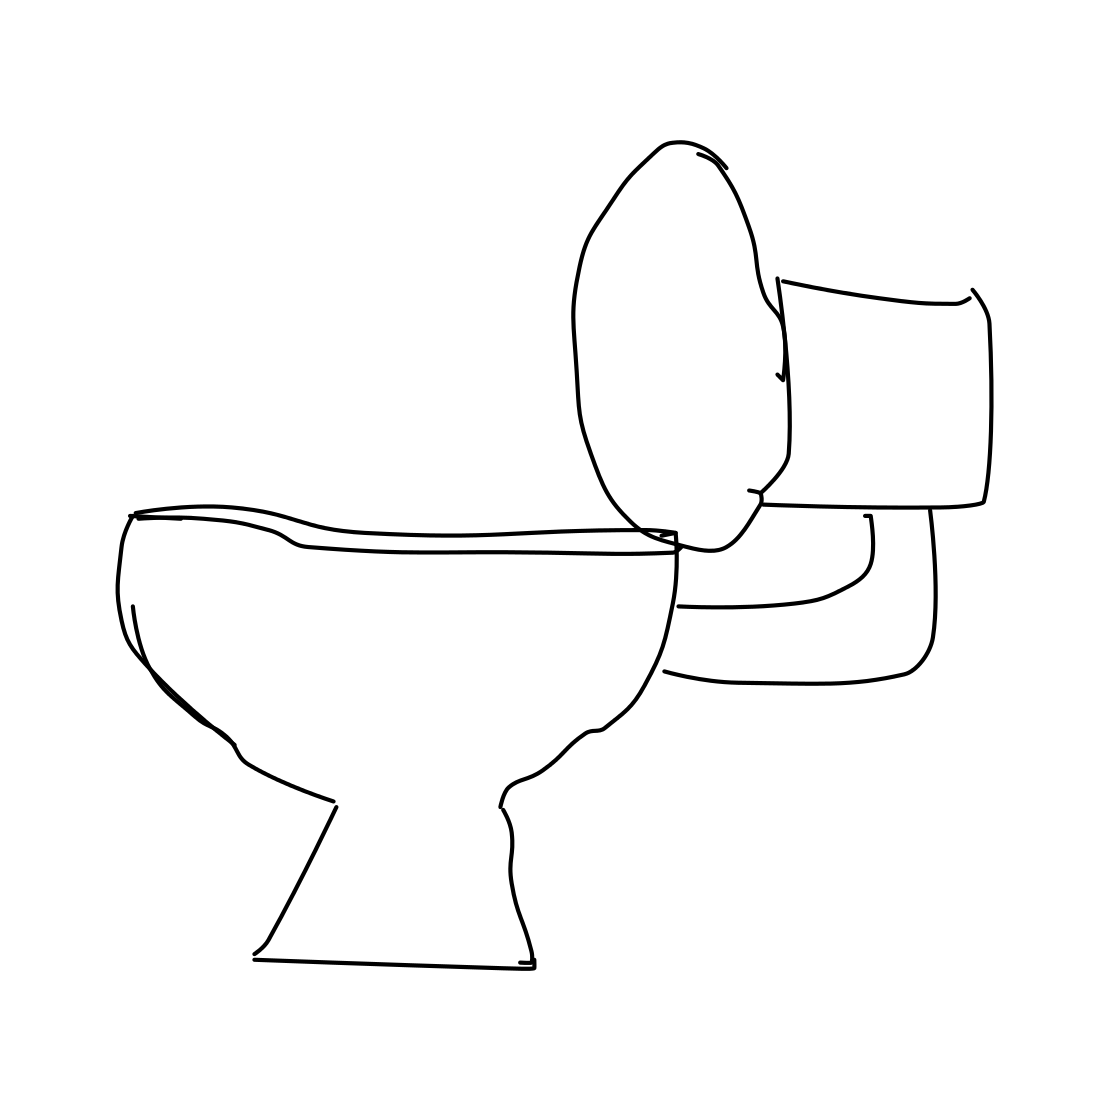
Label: toilet